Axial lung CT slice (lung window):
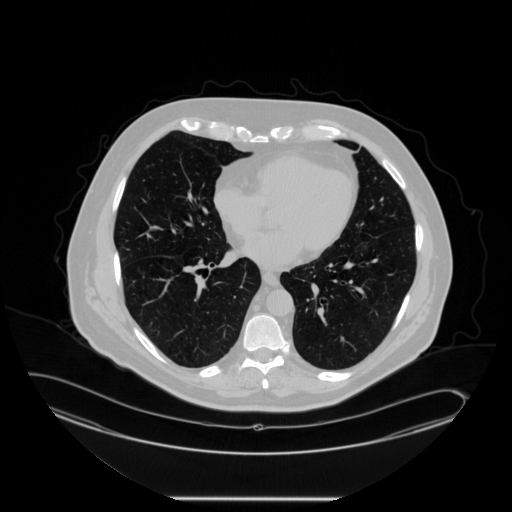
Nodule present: no